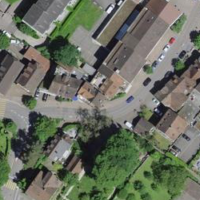
EUNIS habitat code: 54
Species observed at this site:
Asplenium ceterach
Lysimachia vulgaris
Polygonum aviculare